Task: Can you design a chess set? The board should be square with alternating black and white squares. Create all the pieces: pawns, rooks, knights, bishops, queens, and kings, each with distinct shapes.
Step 2204:
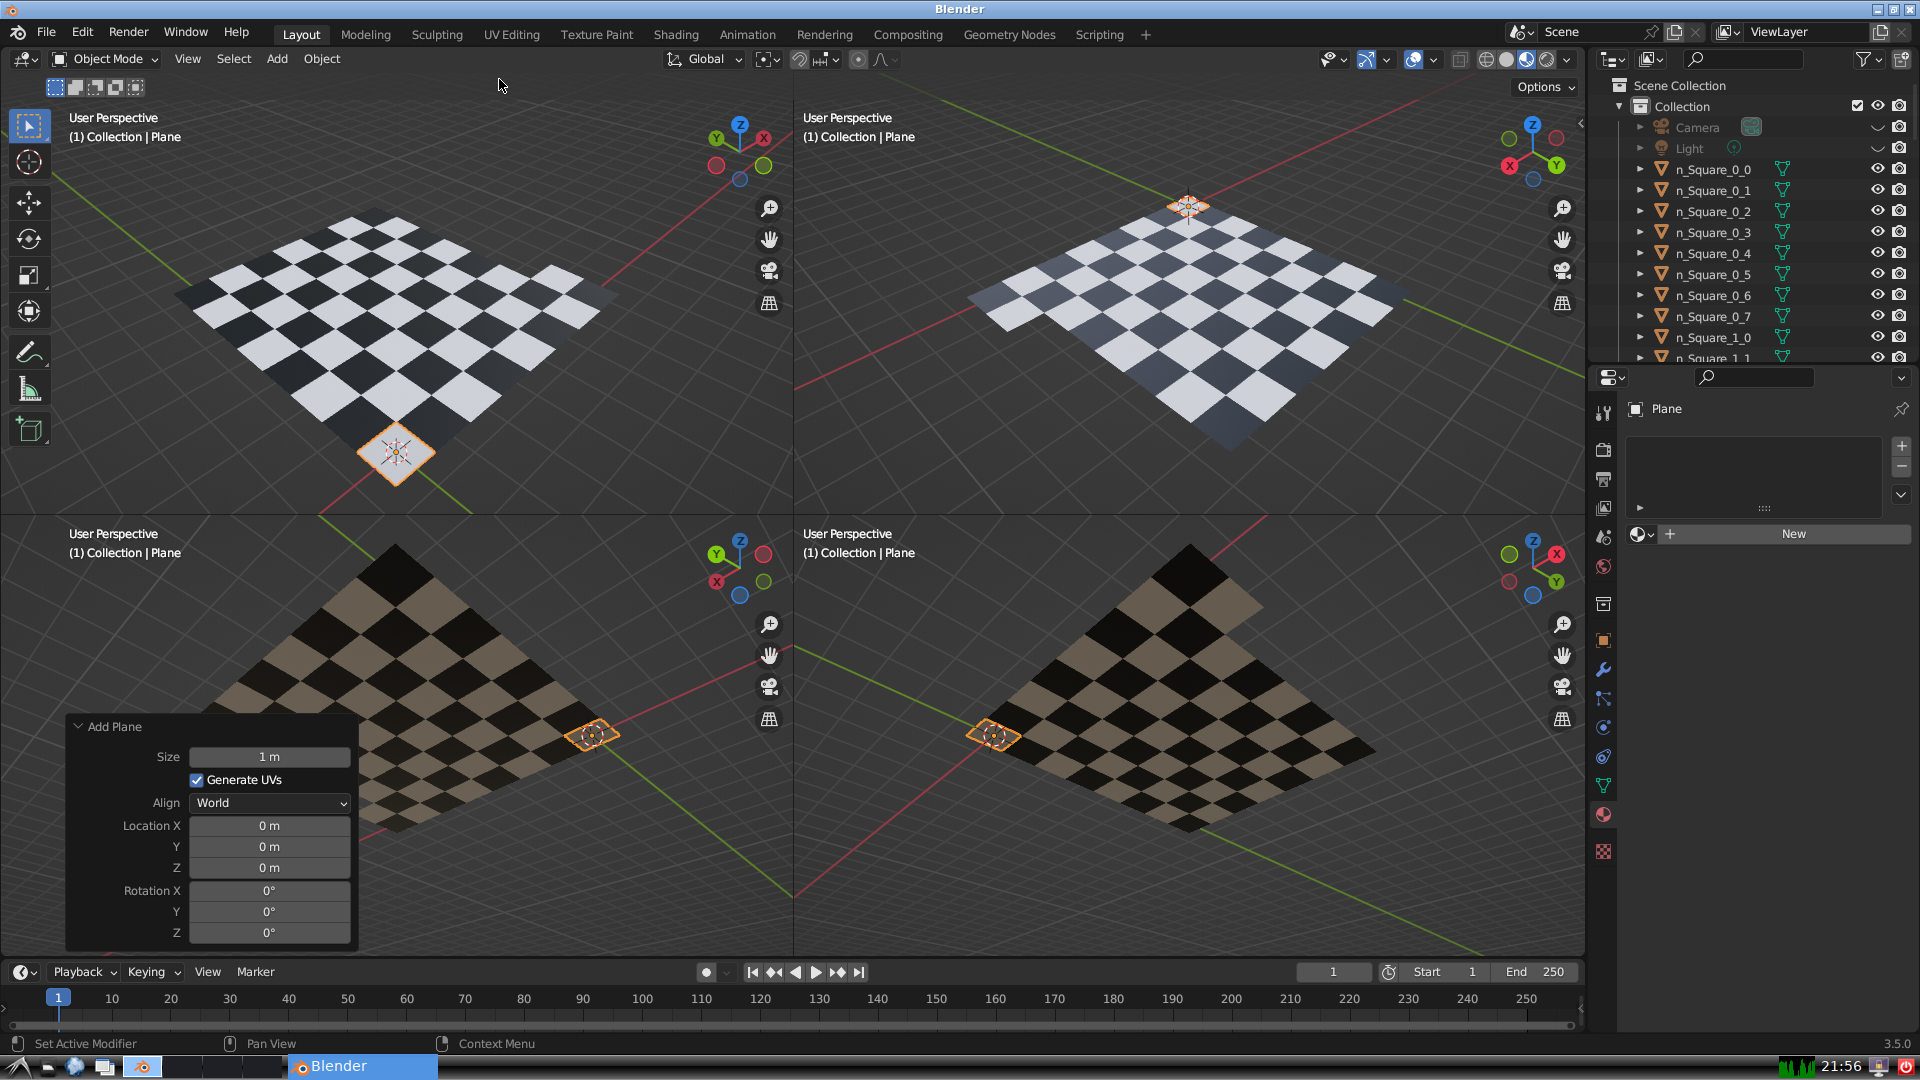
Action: {"mouse_move": [270, 758]}